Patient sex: M
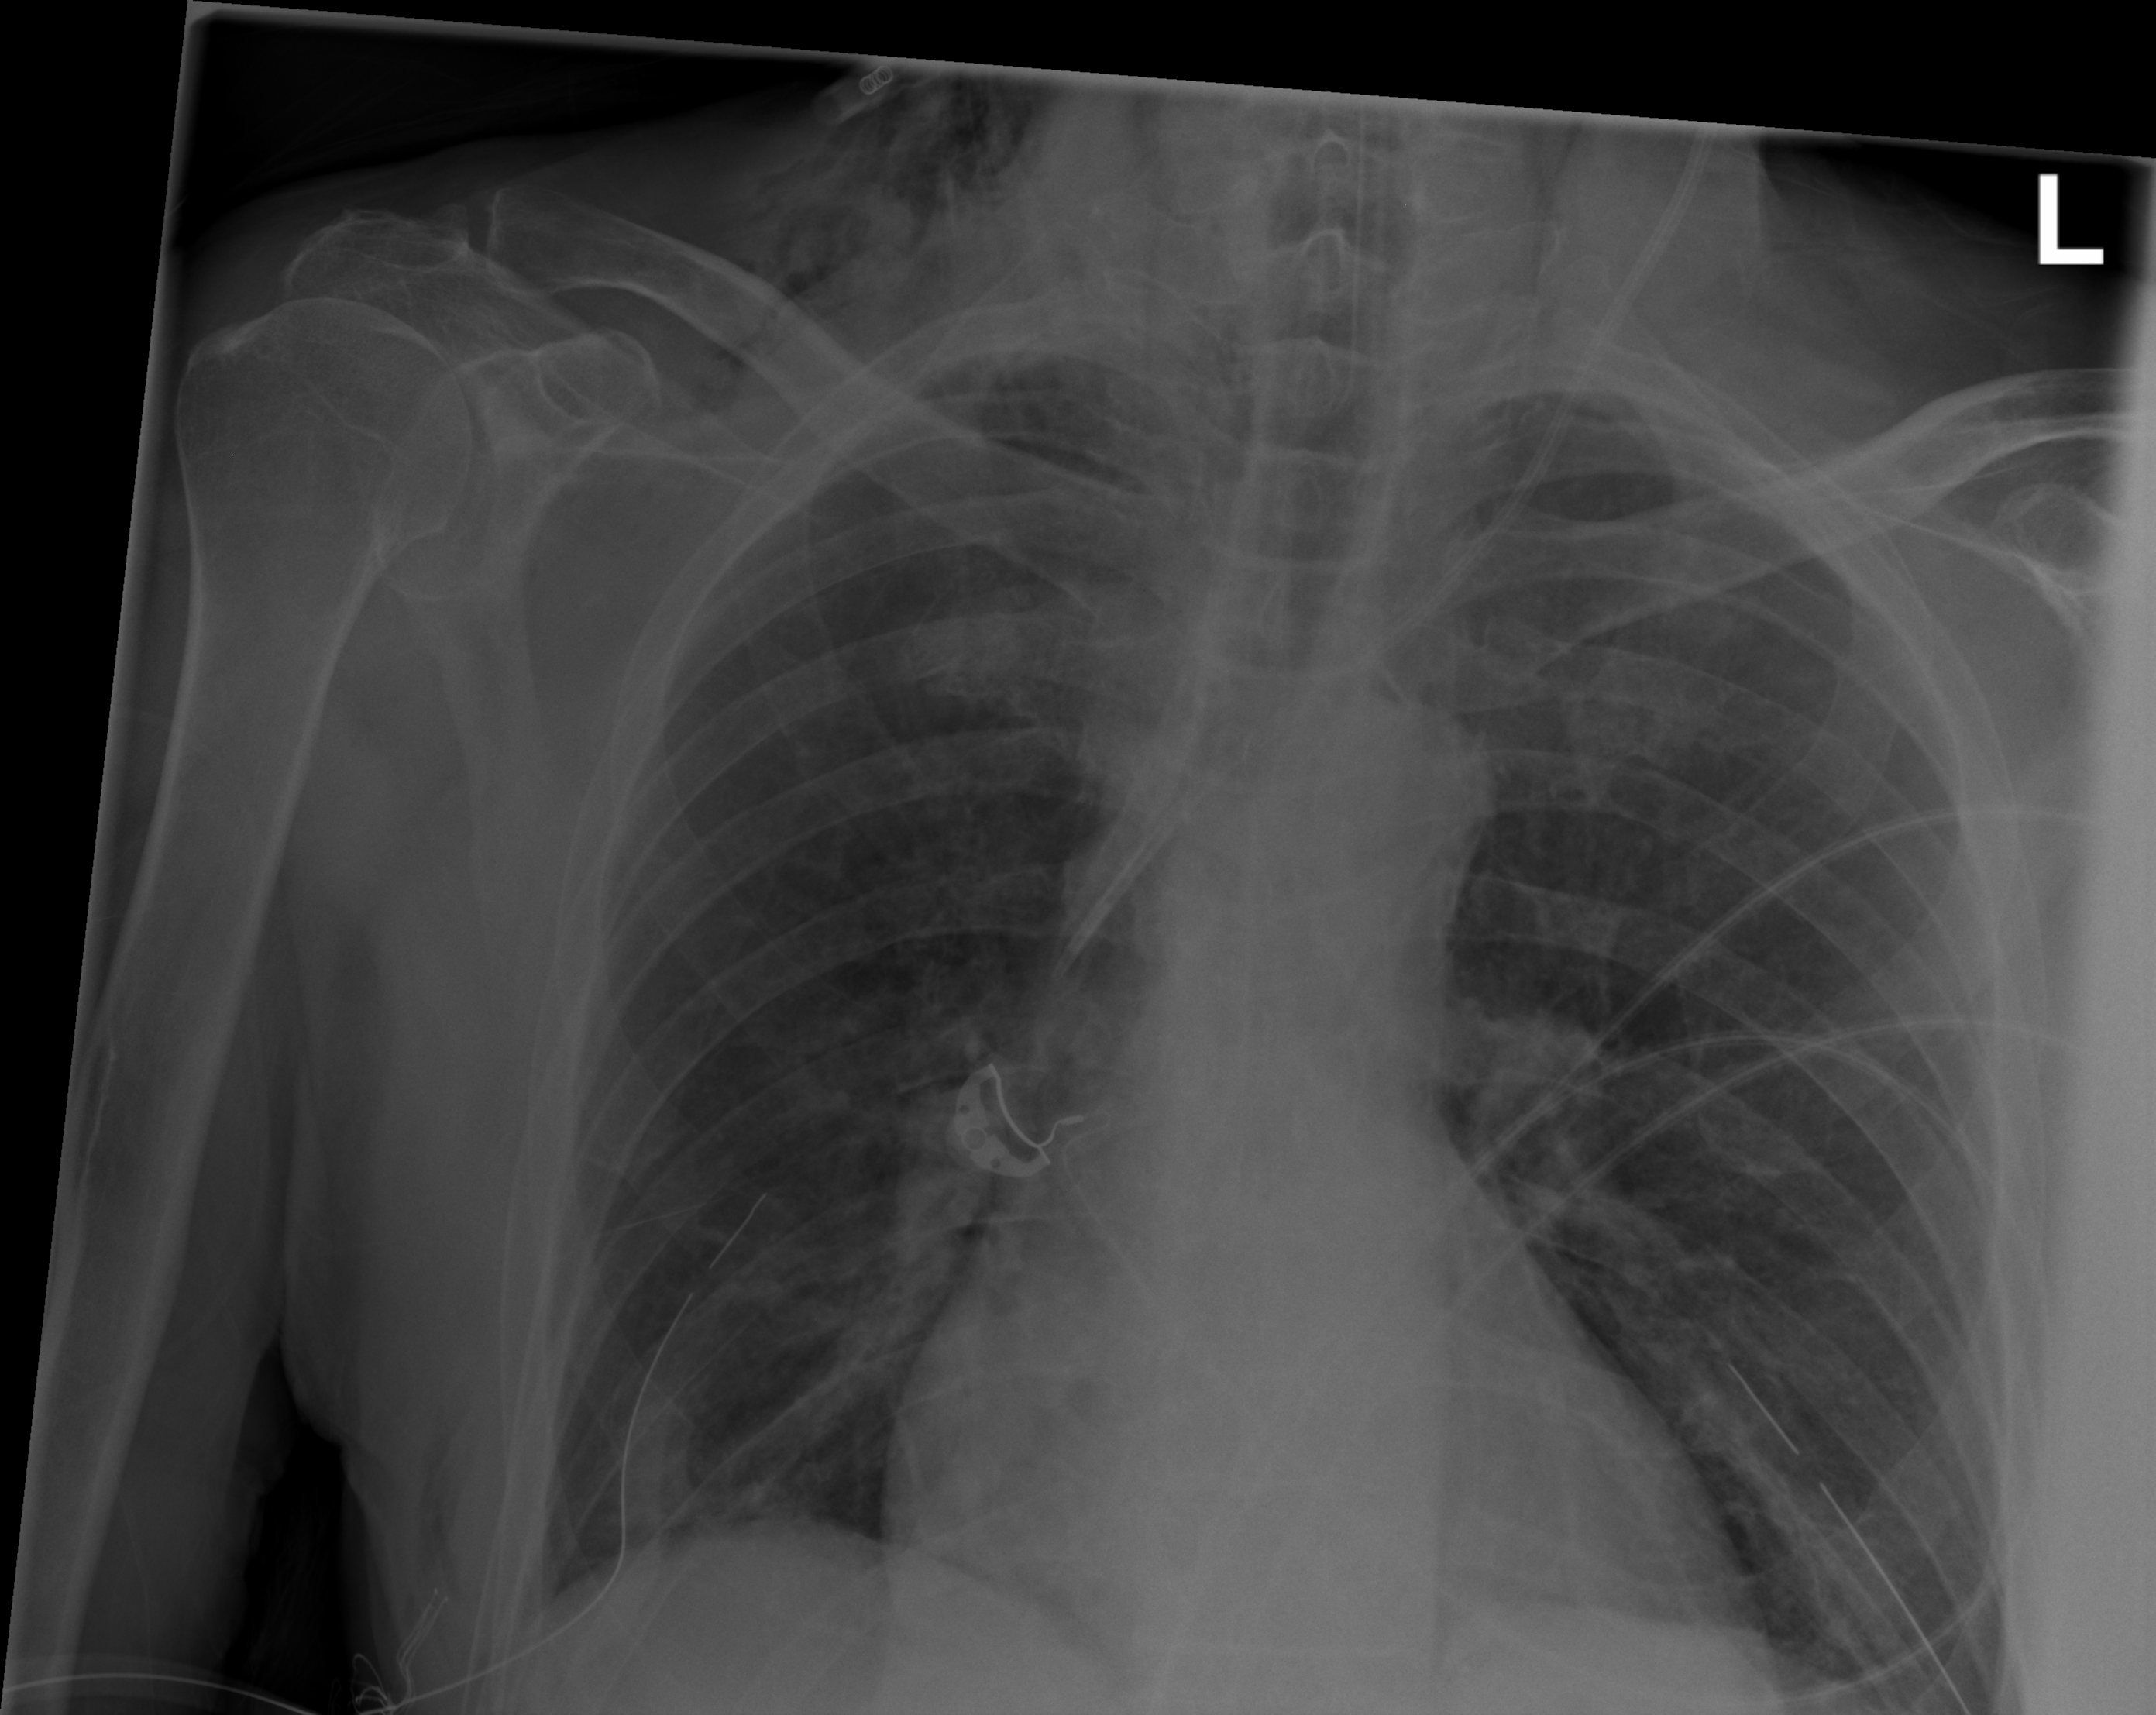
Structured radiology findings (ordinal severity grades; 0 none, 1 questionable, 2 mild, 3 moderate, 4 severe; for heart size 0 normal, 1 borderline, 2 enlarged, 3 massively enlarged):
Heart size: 0
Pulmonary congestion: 0
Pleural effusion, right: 0
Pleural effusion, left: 0
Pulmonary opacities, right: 0
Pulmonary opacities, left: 0
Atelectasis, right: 2
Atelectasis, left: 2